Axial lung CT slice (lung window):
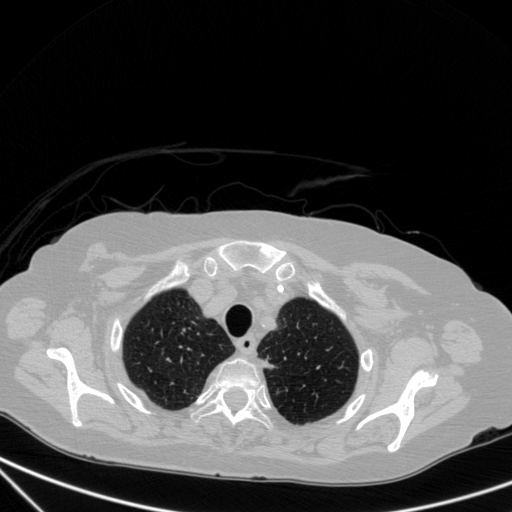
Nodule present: no